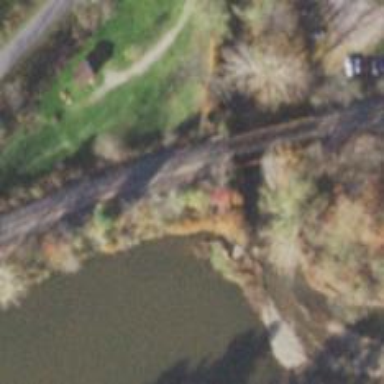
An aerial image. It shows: Bridge over railway line.